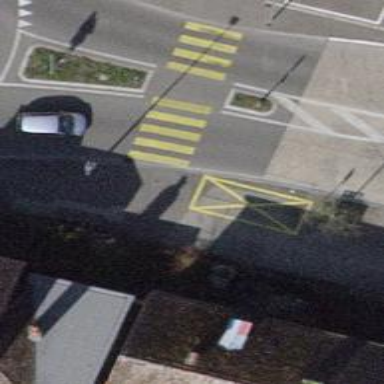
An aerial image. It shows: Asphalt sidewalk along the footway.